Question: I'm using a Flutter chart in my project (<URL>. In my database I have very precise times, however the package is dumbing it down and generalizing the dates more than I would like.
There are two options I can think of, both of which I can't figure out how to do:
1. Either set the package to print more accurate times, or
2. hide or delete the x-axis labels so I can generate my own.
Any help would be appreciated.

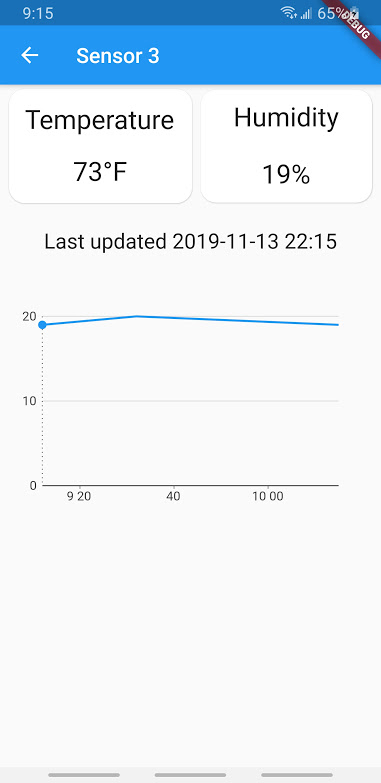
Answer: Use 'domainAxis' attribute and set 'TimeFormatterSpec'
the following picture show effect of 'transitionFormat: 'dd MM'' and 'transitionFormat: 'dd MMM''
You can copy paste run full code below
code snippet
'''
@override
Widget build(BuildContext context) {
return new charts.TimeSeriesChart(
seriesList,
animate: animate,
// Optionally pass in a [DateTimeFactory] used by the chart. The factory
// should create the same type of [DateTime] as the data provided. If none
// specified, the default creates local date time.
dateTimeFactory: const charts.LocalDateTimeFactory(),
domainAxis: charts.DateTimeAxisSpec(
tickFormatterSpec: charts.AutoDateTimeTickFormatterSpec(
day: charts.TimeFormatterSpec(
format: 'dd',
transitionFormat: 'dd MMM',
),
),
),
);
}
'''
Demo dd MM and dd MMM
<URL>
full code
'''
import 'package:charts_flutter/flutter.dart' as charts;
import 'package:flutter/material.dart';
class SimpleTimeSeriesChart extends StatelessWidget {
final List<charts.Series> seriesList;
final bool animate;
SimpleTimeSeriesChart(this.seriesList, {this.animate});
/// Creates a [TimeSeriesChart] with sample data and no transition.
factory SimpleTimeSeriesChart.withSampleData() {
return new SimpleTimeSeriesChart(
_createSampleData(),
// Disable animations for image tests.
animate: false,
);
}
@override
Widget build(BuildContext context) {
return new charts.TimeSeriesChart(
seriesList,
animate: animate,
// Optionally pass in a [DateTimeFactory] used by the chart. The factory
// should create the same type of [DateTime] as the data provided. If none
// specified, the default creates local date time.
dateTimeFactory: const charts.LocalDateTimeFactory(),
domainAxis: charts.DateTimeAxisSpec(
tickFormatterSpec: charts.AutoDateTimeTickFormatterSpec(
day: charts.TimeFormatterSpec(
format: 'dd',
transitionFormat: 'dd MMM',
),
),
),
);
}
/// Create one series with sample hard coded data.
static List<charts.Series<TimeSeriesSales, DateTime>> _createSampleData() {
final data = [
new TimeSeriesSales(new DateTime(2017, 9, 19), 5),
new TimeSeriesSales(new DateTime(2017, 9, 26), 25),
new TimeSeriesSales(new DateTime(2017, 10, 3), 100),
new TimeSeriesSales(new DateTime(2017, 10, 10), 75),
];
return [
new charts.Series<TimeSeriesSales, DateTime>(
id: 'Sales',
colorFn: (_, __) => charts.MaterialPalette.blue.shadeDefault,
domainFn: (TimeSeriesSales sales, _) => sales.time,
measureFn: (TimeSeriesSales sales, _) => sales.sales,
data: data,
)
];
}
}
/// Sample time series data type.
class TimeSeriesSales {
final DateTime time;
final int sales;
TimeSeriesSales(this.time, this.sales);
}
void main() => runApp(MyApp());
class MyApp extends StatelessWidget {
// This widget is the root of your application.
@override
Widget build(BuildContext context) {
return MaterialApp(
title: 'Flutter Demo',
theme: ThemeData(
// This is the theme of your application.
//
// Try running your application with "flutter run". You'll see the
// application has a blue toolbar. Then, without quitting the app, try
// changing the primarySwatch below to Colors.green and then invoke
// "hot reload" (press "r" in the console where you ran "flutter run",
// or simply save your changes to "hot reload" in a Flutter IDE).
// Notice that the counter didn't reset back to zero; the application
// is not restarted.
primarySwatch: Colors.blue,
),
home: MyHomePage(title: 'Flutter Demo Home Page'),
);
}
}
class MyHomePage extends StatefulWidget {
MyHomePage({Key key, this.title}) : super(key: key);
// This widget is the home page of your application. It is stateful, meaning
// that it has a State object (defined below) that contains fields that affect
// how it looks.
// This class is the configuration for the state. It holds the values (in this
// case the title) provided by the parent (in this case the App widget) and
// used by the build method of the State. Fields in a Widget subclass are
// always marked "final".
final String title;
@override
_MyHomePageState createState() => _MyHomePageState();
}
class _MyHomePageState extends State<MyHomePage> {
int _counter = 0;
void _incrementCounter() {
setState(() {
// This call to setState tells the Flutter framework that something has
// changed in this State, which causes it to rerun the build method below
// so that the display can reflect the updated values. If we changed
// _counter without calling setState(), then the build method would not be
// called again, and so nothing would appear to happen.
_counter++;
});
}
@override
Widget build(BuildContext context) {
// This method is rerun every time setState is called, for instance as done
// by the _incrementCounter method above.
//
// The Flutter framework has been optimized to make rerunning build methods
// fast, so that you can just rebuild anything that needs updating rather
// than having to individually change instances of widgets.
return Scaffold(
appBar: AppBar(
// Here we take the value from the MyHomePage object that was created by
// the App.build method, and use it to set our appbar title.
title: Text(widget.title),
),
body: Center(
// Center is a layout widget. It takes a single child and positions it
// in the middle of the parent.
child: Column(
// Column is also a layout widget. It takes a list of children and
// arranges them vertically. By default, it sizes itself to fit its
// children horizontally, and tries to be as tall as its parent.
//
// Invoke "debug painting" (press "p" in the console, choose the
// "Toggle Debug Paint" action from the Flutter Inspector in Android
// Studio, or the "Toggle Debug Paint" command in Visual Studio Code)
// to see the wireframe for each widget.
//
// Column has various properties to control how it sizes itself and
// how it positions its children. Here we use mainAxisAlignment to
// center the children vertically; the main axis here is the vertical
// axis because Columns are vertical (the cross axis would be
// horizontal).
mainAxisAlignment: MainAxisAlignment.center,
children: <Widget>[
Expanded(flex: 5, child: SimpleTimeSeriesChart.withSampleData()),
Text(
'You have pushed the button this many times:',
),
Text(
'$_counter',
style: Theme.of(context).textTheme.display1,
),
],
),
),
floatingActionButton: FloatingActionButton(
onPressed: _incrementCounter,
tooltip: 'Increment',
child: Icon(Icons.add),
), // This trailing comma makes auto-formatting nicer for build methods.
);
}
}
'''